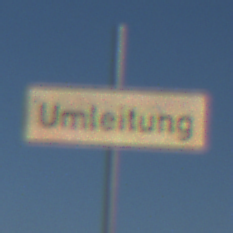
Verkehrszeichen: Umleitungsankuendigung
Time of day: MorningAfternoon
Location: Outdoor (Suburban)
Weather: PartlyCloudy
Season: NotSpecified
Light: Natural